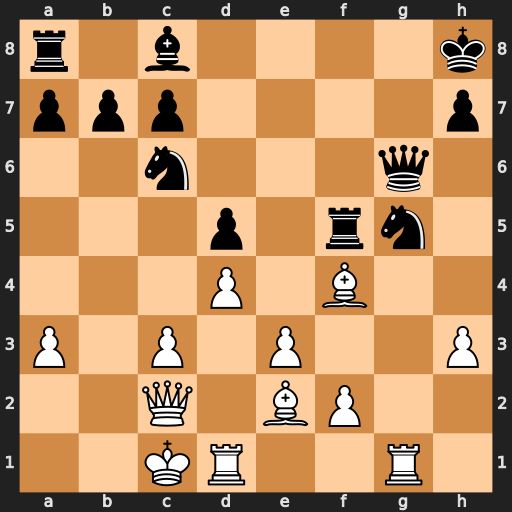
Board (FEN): r1b4k/ppp4p/2n3q1/3p1rn1/3P1B2/P1P1P2P/2Q1BP2/2KR2R1
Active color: w
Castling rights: -
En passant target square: -
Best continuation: Bd3 Qf6 Bxf5 Bxf5 Bxg5